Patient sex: F
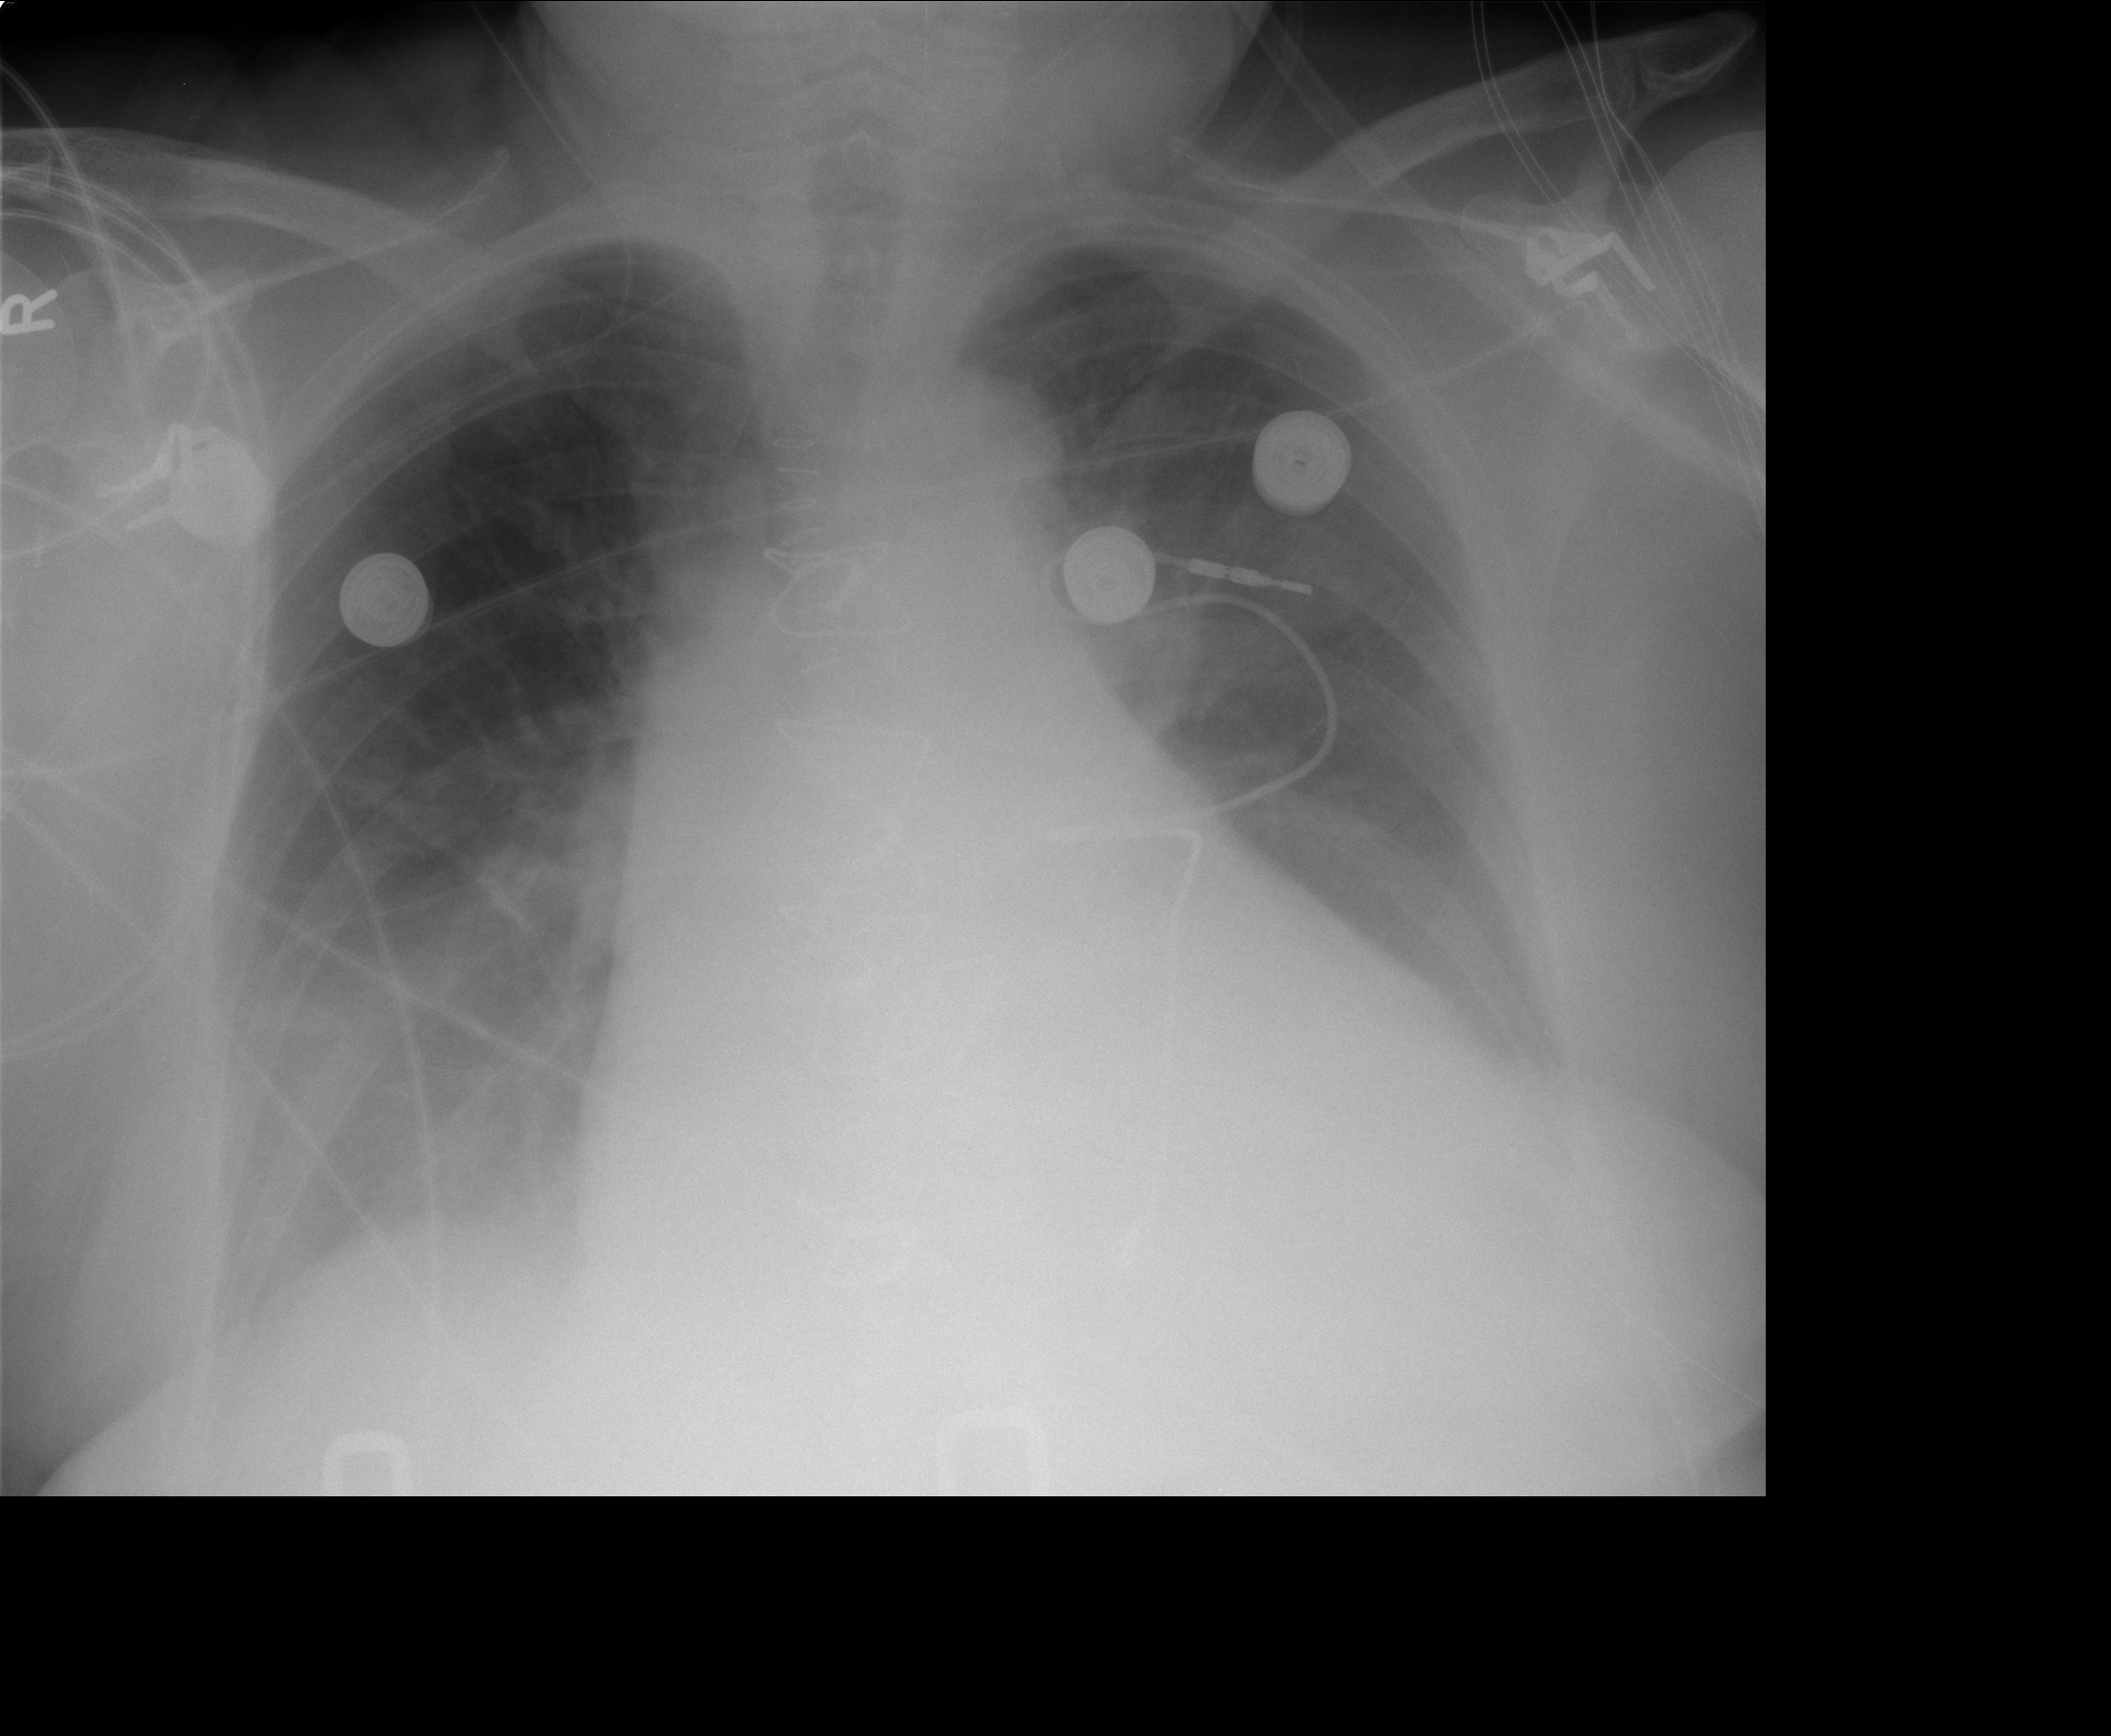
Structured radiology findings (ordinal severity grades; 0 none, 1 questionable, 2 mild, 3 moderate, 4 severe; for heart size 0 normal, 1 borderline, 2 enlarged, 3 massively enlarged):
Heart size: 2
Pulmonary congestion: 2
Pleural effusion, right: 2
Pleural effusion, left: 2
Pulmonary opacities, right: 1
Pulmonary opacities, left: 0
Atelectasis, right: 2
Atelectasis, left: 2